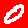
Digit: 0